Field crop: tomato
Growth stage: 1
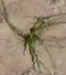
Species: cyperus